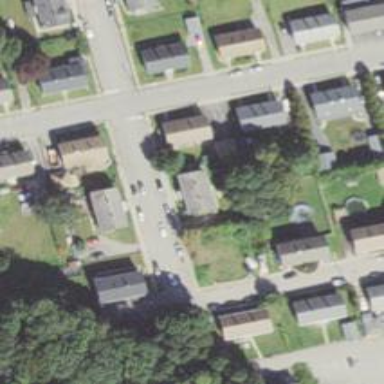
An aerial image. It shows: Residential driveway serving as service road.